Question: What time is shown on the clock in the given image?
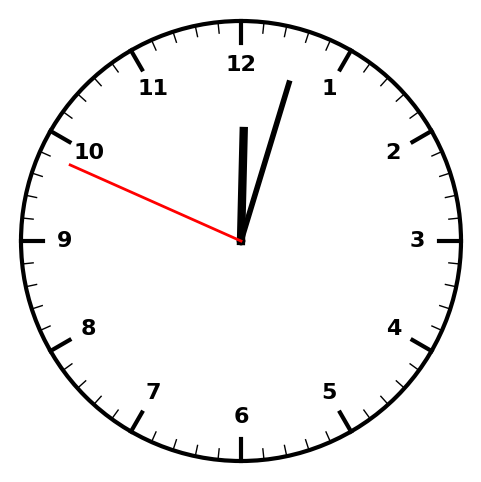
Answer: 12:02:49